Field crop: maize
Growth stage: 2
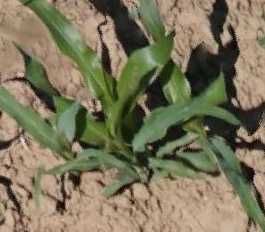
Species: maize